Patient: sex F, age 86
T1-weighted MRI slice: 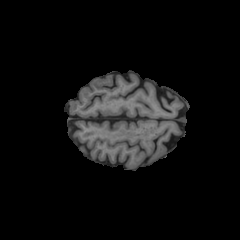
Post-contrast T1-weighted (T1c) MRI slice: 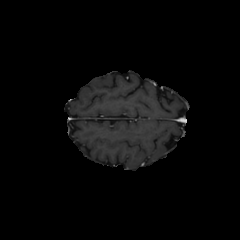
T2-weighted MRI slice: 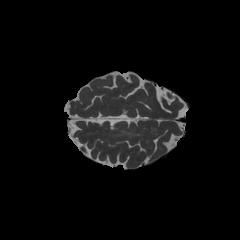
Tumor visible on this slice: yes
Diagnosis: Glioblastoma, IDH-wildtype
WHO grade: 4